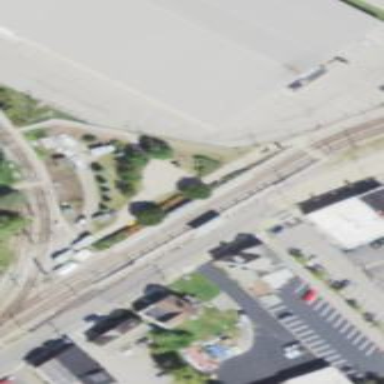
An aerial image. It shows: Light rail platform with shelter.